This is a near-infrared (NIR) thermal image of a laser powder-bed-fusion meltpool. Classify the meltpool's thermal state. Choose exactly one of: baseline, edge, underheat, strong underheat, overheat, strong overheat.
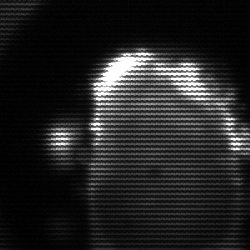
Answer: baseline